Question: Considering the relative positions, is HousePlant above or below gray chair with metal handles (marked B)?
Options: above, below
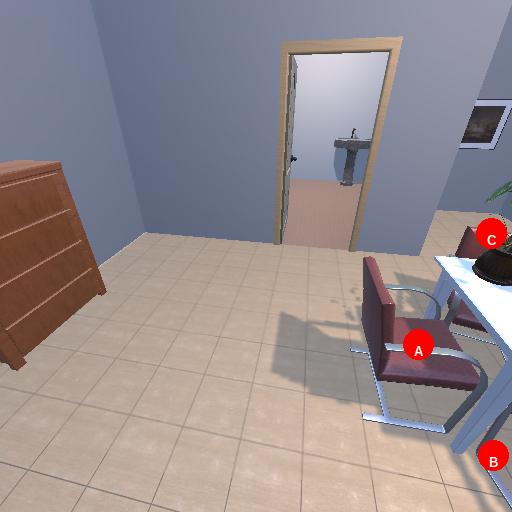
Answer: above